Question: In Resharper, pressing Alt + Enter opens the quick fix list. For StyleCop for C#, an example of the menu that would open is the following:

In Reshaper 5.0, I seem to remember the "Insert Header" option would be before Suppress. Now, the Suppress option is always the first option, so my quick method of simply hitting Alt + Enter + Enter now auto-inserts a Suppression message instead of doing what I'd like it to.
Is there a way to move the "Insert header:" option, and other similiar options, to be the first option instead of Suppress?
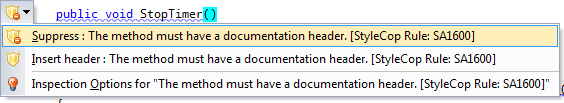
Answer: I guess that it is not configurable and the best option is to create an issue at <URL>.